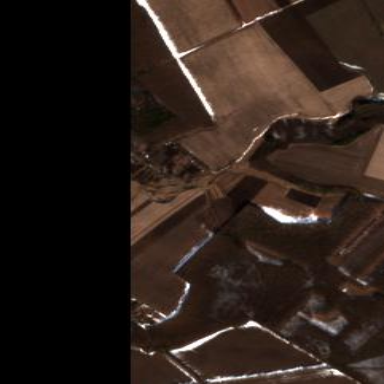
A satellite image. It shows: Picturesque farmland scene.